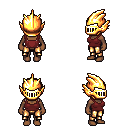
a pixel art fantasy rpg character, female body template, human, dark skin, maroon pirate shirt, gold greaves, blonde plain hairstyle, gold helm, four views (front, back, left, right), 2x2 character sprite sheet, small pixel art, hard edges, no anti-aliasing